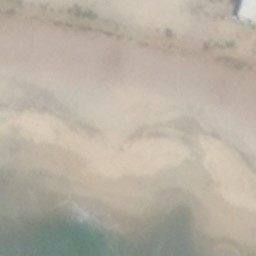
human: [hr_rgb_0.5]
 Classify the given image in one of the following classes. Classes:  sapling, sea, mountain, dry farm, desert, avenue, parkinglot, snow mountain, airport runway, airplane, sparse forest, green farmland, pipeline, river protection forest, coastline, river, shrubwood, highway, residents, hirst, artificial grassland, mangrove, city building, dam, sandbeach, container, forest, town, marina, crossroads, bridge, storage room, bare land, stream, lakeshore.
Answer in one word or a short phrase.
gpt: sandbeach